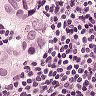
Metastatic tissue present: yes